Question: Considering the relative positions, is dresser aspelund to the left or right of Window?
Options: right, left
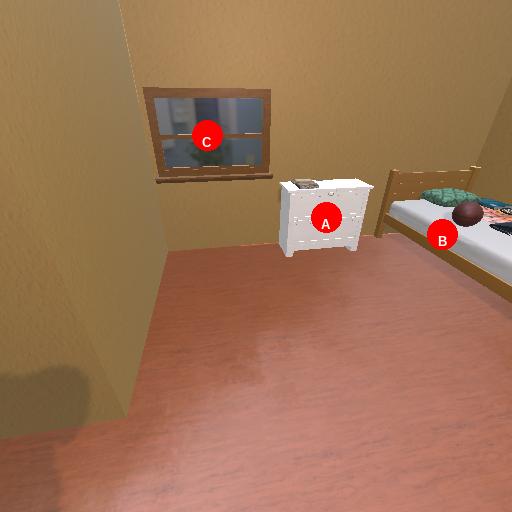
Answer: right